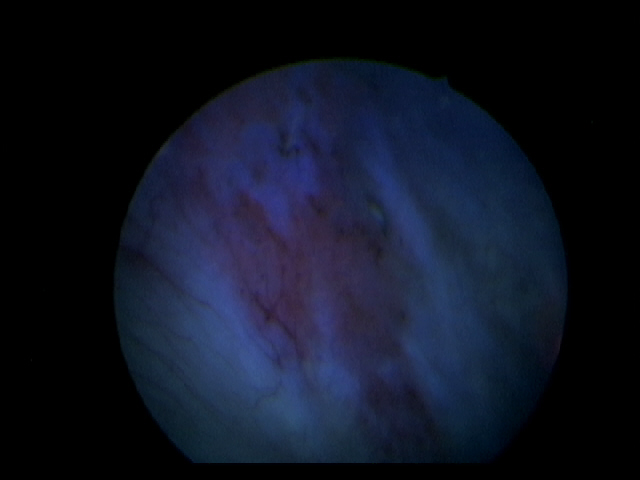
Modality: BLC
Class: Malignant
Subclass: HighGradePapillary
Lesion: L1
Stage: T1
Morphology: Papillary
Bladder cancer association: Yes